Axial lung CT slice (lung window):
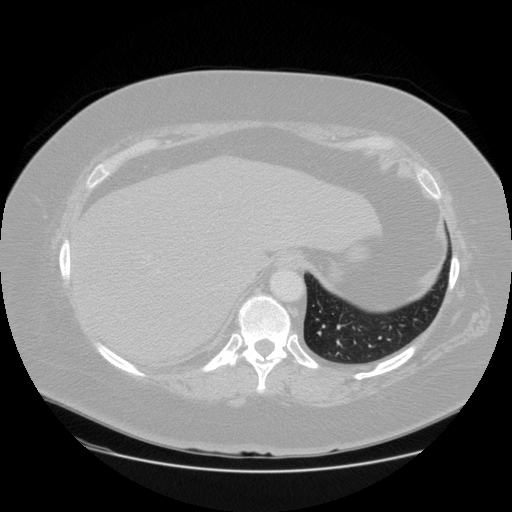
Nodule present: no